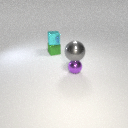
small purple metal sphere below large gray metal sphere